Question: I am having trouble in positioning the ccsprite on b2body.
I want to align ccsprite on box2d body. Right now its having a gap in between them, i dont want that gap.
I am using GB2ShapeCache by Andreas Loew, for getting fixtures on body.

PTM_RATIO = 32
Here is my code:
'''
string stageName="Stage1";
CCSize s = CCDirector::sharedDirector()->getWinSize();
CCPoint center=ccp((s.width/2),(s.height/2));
CCSprite *sprite = new CCSprite();
sprite->initWithFile("Stage1.png");
sprite->setAnchorPoint(CCPoint(0.50, 0.5));
sprite->setPosition(center);
this->addChild(sprite);
// Define the dynamic body.
//Set up a 1m squared box in the physics world
b2BodyDef bodyDef;
bodyDef.type = b2_dynamicBody;
bodyDef.userData=sprite;
bodyDef.position.Set(center.x/PTM_RATIO,center.y/PTM_RATIO);
//bodyDef.position=b2Vec2(10, 10);
b2Body *body = world->CreateBody(&bodyDef);
//adding fixtudre to body
GB2ShapeCache::sharedGB2ShapeCache()->addFixturesToBody(body, "Stage1");
//weld joint at center
b2WeldJointDef *weldJoint= new b2WeldJointDef();
weldJoint->Initialize(groundBody, body, b2Vec2(center.x/PTM_RATIO,center.y/PTM_RATIO));
world->CreateJoint(weldJoint);
'''
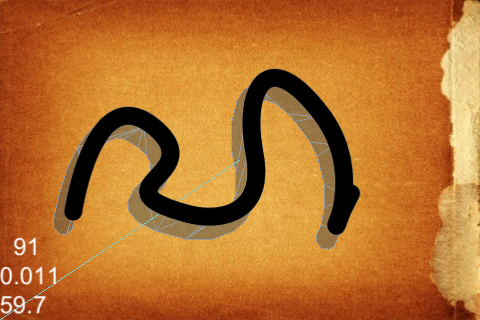
Answer: I find the solution that my sprite image was having trailing spaces on all the 4 sides. Once i removed it and re-build the polygon using physic editor my problem got solved. Code is perfectly working alright